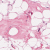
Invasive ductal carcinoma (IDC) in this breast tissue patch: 0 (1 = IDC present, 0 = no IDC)